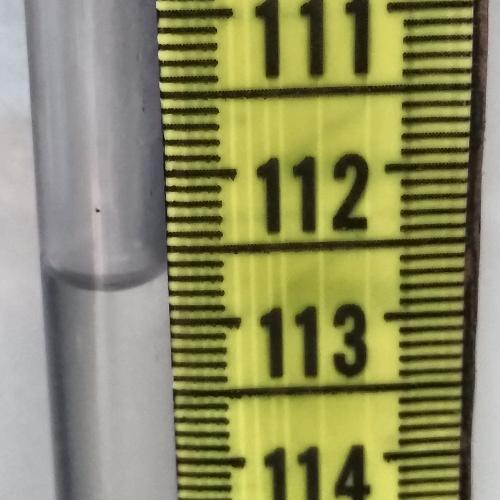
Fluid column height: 112.7 cm